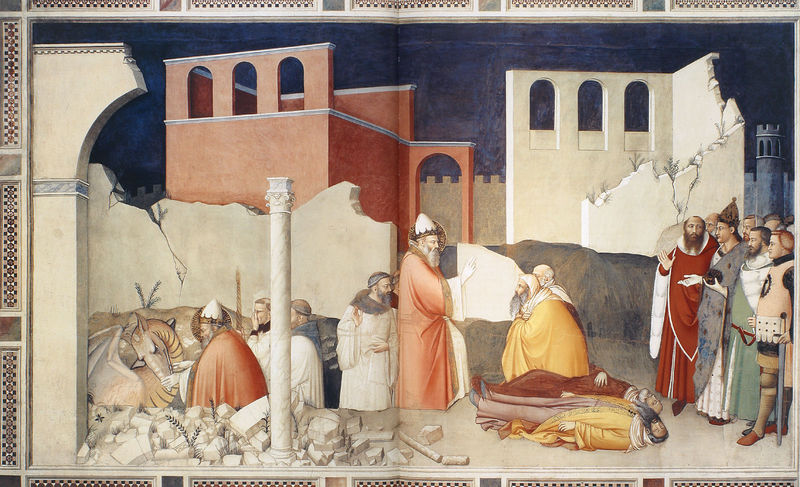
Titel: Kapelle der Bardi di Vernio: Szenen aus dem Leben des hl. Silvester
Künstler: Maso di Banco
Standort: Florenz, S. Croce, Kapelle der Bardi di Vernio (EU - I - Toskana)
Schlagwörter: mann, umhang, menschen, stadt, hut, männer, säule, weiss, gebäude, haus, rot, malerei, bart, architektur, stein, steine, tod, tot, häuser, mantel, pferd, liegen, bogen, bischof, könig, papst, wandmalerei, zinnen, bögen, ruine, knien, leichen, tote, beten, mauern, hilfe, begegnung, klerus, segnen, mönch, heiliger, umhänge, fresko, bitten, legende, wunder, oberitalien, einsturz, silvester, giotto, nikolaus, sylvester, myra, totte, myrha